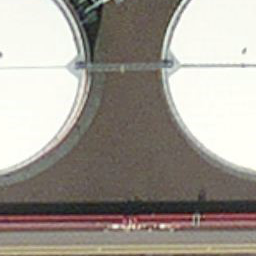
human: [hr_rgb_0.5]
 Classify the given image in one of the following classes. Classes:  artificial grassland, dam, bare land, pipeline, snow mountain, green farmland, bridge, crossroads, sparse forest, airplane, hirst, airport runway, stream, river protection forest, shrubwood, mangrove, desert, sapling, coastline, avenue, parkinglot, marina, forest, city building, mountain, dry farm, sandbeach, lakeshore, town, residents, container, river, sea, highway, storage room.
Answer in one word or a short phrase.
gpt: storage room